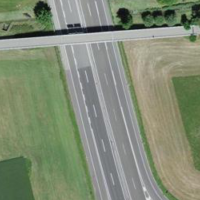
EUNIS habitat code: 57
Species observed at this site:
Prunus padus